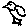
Label: bird